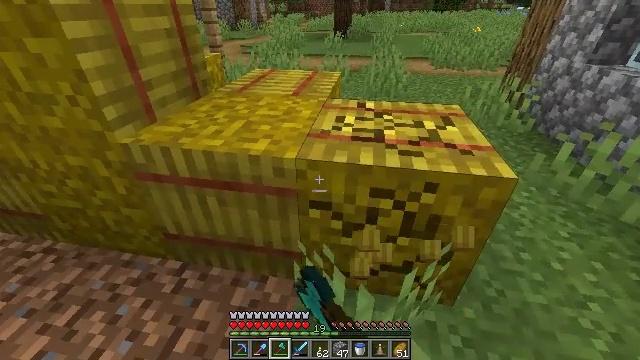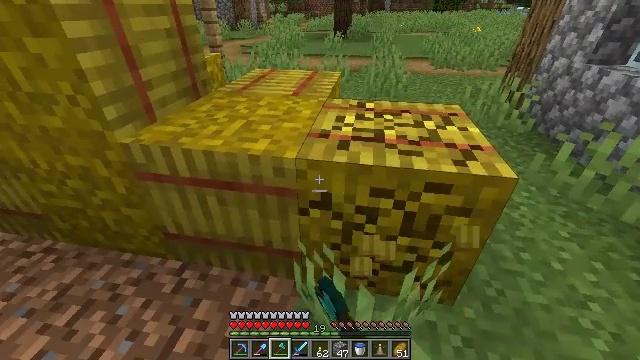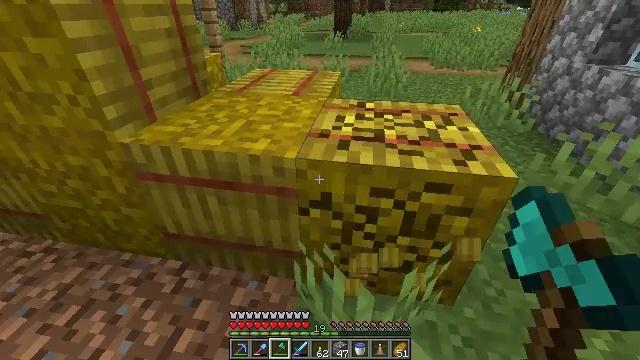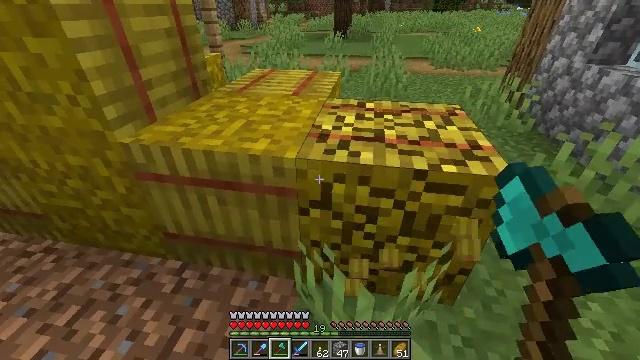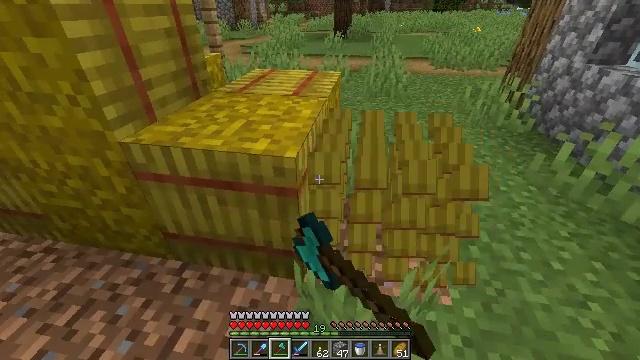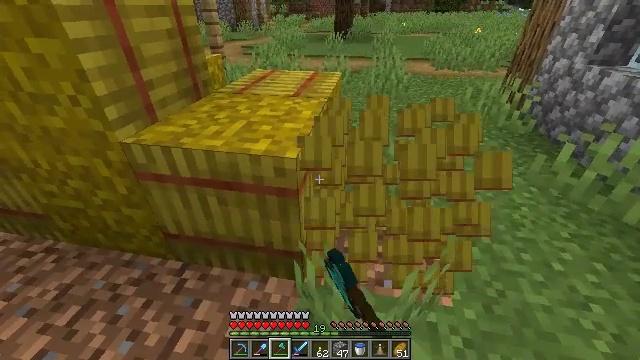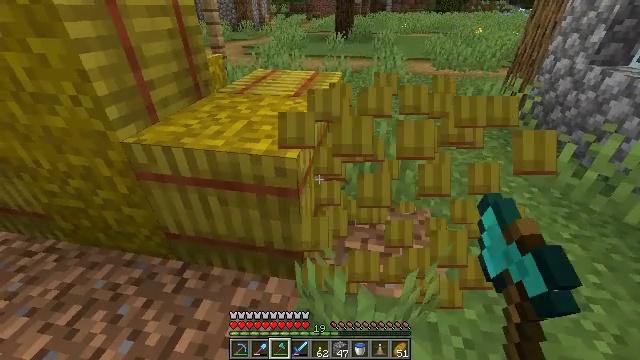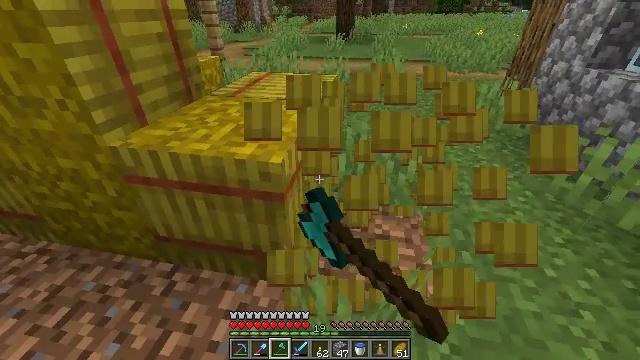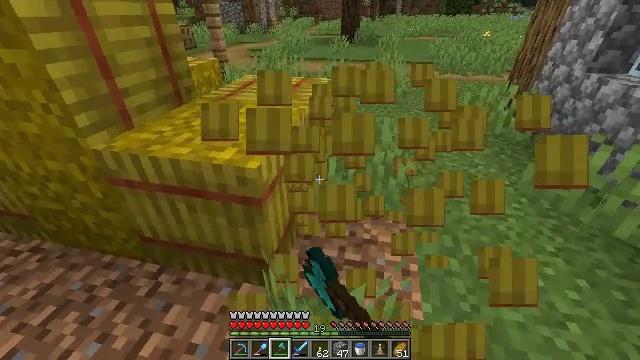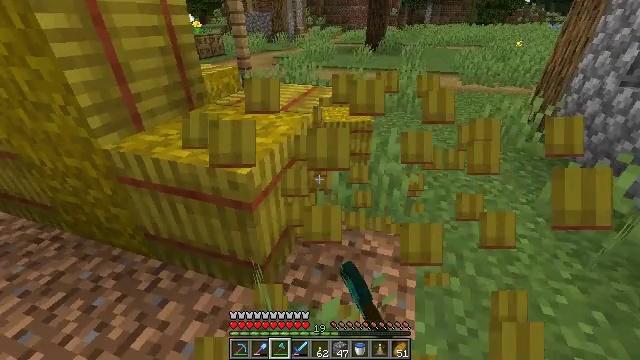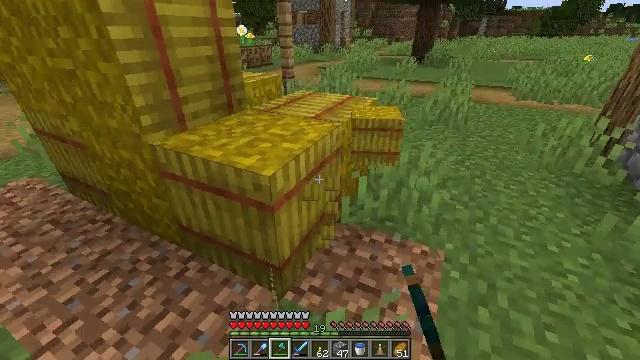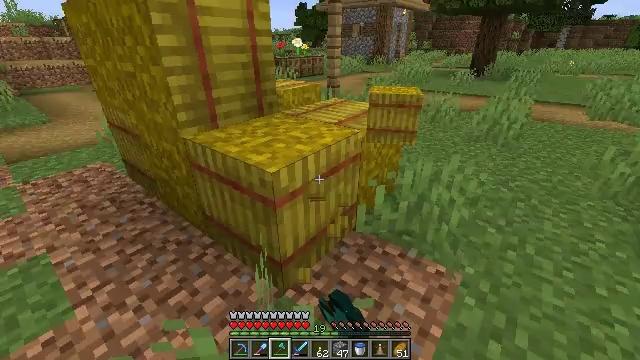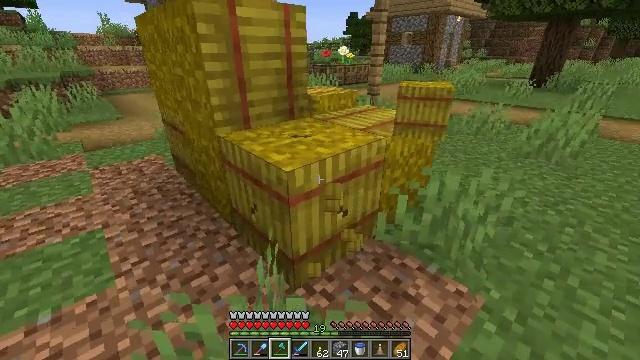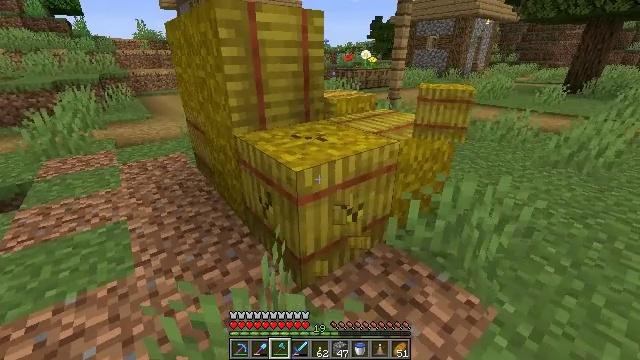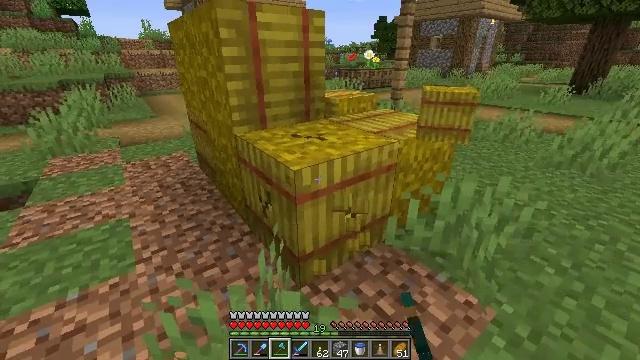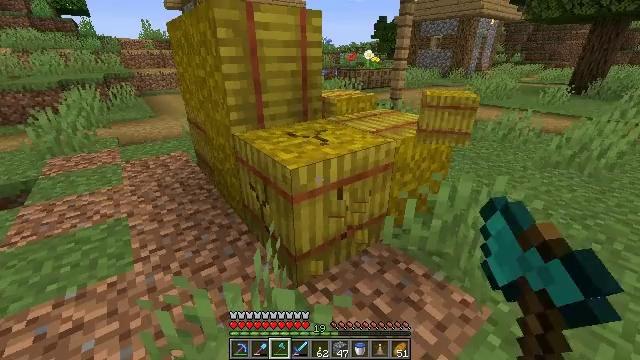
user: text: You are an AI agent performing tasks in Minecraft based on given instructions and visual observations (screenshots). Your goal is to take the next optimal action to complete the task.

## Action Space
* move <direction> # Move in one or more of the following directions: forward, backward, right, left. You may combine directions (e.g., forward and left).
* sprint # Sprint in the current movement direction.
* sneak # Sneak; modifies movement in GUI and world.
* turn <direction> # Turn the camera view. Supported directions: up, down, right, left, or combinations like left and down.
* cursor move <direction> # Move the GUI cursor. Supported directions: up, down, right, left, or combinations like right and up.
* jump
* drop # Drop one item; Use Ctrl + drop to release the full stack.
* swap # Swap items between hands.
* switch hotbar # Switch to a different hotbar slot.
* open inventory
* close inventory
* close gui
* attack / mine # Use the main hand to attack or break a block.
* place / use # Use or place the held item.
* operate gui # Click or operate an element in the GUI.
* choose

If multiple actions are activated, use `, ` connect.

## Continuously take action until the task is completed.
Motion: motion action
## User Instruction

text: Attack the hay block to get hay.
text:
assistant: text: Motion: attack / mine
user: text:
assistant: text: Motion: attack / mine
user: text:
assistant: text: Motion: attack / mine
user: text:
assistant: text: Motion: attack / mine
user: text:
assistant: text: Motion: attack / mine
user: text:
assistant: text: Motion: attack / mine
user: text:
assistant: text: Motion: move right, attack / mine
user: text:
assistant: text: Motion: move right, turn left, attack / mine
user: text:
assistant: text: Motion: move right, turn left and up, attack / mine
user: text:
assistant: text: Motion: move right, turn left and up, attack / mine
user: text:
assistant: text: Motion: move right, turn left and up, attack / mine
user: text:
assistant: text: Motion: turn left and up, attack / mine
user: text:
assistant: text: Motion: turn left, attack / mine
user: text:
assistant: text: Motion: attack / mine
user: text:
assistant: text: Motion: attack / mine
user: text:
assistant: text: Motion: attack / mine
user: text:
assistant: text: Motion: attack / mine
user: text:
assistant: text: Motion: attack / mine
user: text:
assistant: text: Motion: attack / mine
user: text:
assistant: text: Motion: attack / mine
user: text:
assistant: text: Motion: attack / mine
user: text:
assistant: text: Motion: move forward, attack / mine
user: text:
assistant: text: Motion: move forward, attack / mine
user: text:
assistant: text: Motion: move forward and move right, attack / mine
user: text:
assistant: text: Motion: move forward and move right, turn left and down, attack / mine
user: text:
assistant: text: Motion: move forward and move right, turn left, attack / mine
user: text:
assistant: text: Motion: move forward and move right, turn left, attack / mine
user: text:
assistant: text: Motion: move forward and move right, attack / mine
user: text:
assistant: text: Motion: attack / mine
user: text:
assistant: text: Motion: attack / mine